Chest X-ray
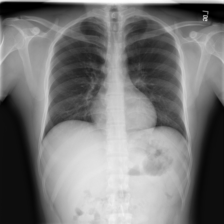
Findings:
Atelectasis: negative
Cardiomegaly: negative
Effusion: negative
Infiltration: negative
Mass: negative
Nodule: negative
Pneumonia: negative
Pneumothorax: negative
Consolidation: negative
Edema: negative
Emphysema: negative
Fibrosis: negative
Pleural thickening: negative
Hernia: negative